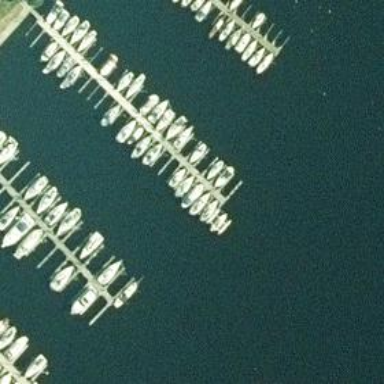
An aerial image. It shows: Man-made pier.